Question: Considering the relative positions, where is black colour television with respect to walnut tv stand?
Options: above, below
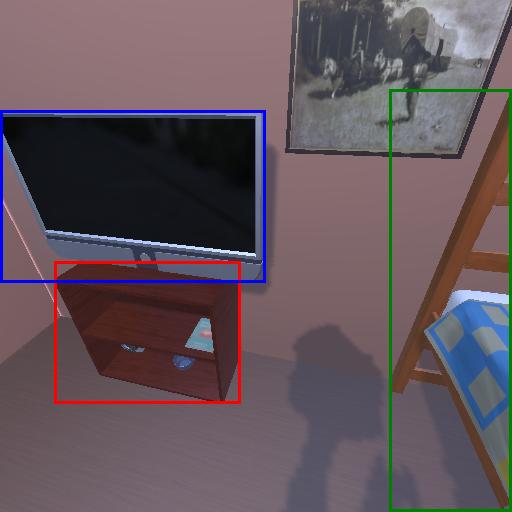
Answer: above